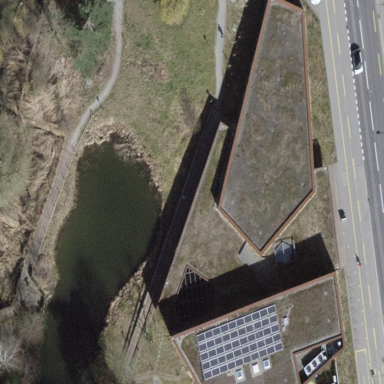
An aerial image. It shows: Museum building.